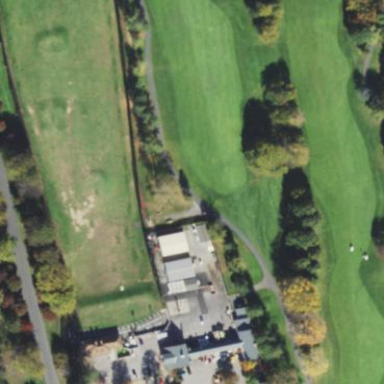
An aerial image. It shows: Grassy area designated as golf fairway.